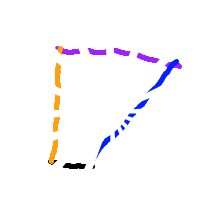
Shape: trapezoid